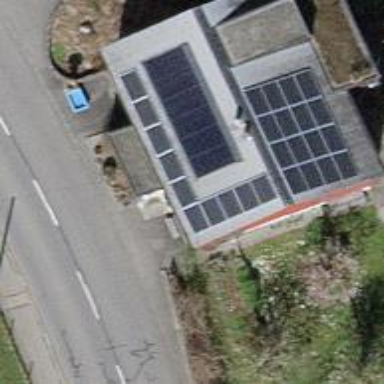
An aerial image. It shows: Solar photovoltaic panel generator.